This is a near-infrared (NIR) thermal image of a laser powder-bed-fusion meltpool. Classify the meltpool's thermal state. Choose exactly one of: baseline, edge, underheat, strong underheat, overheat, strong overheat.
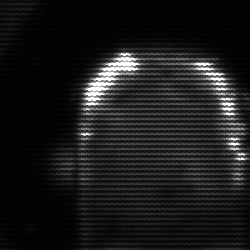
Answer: baseline